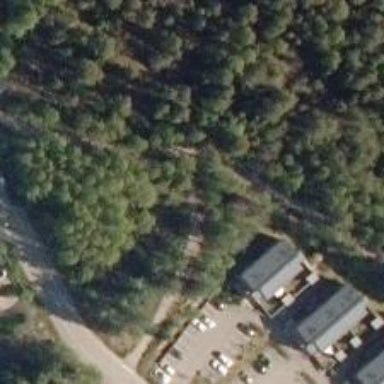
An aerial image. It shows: Path with excellent visibility for trail.